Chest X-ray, PA view. Patient: 52 years old, sex M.
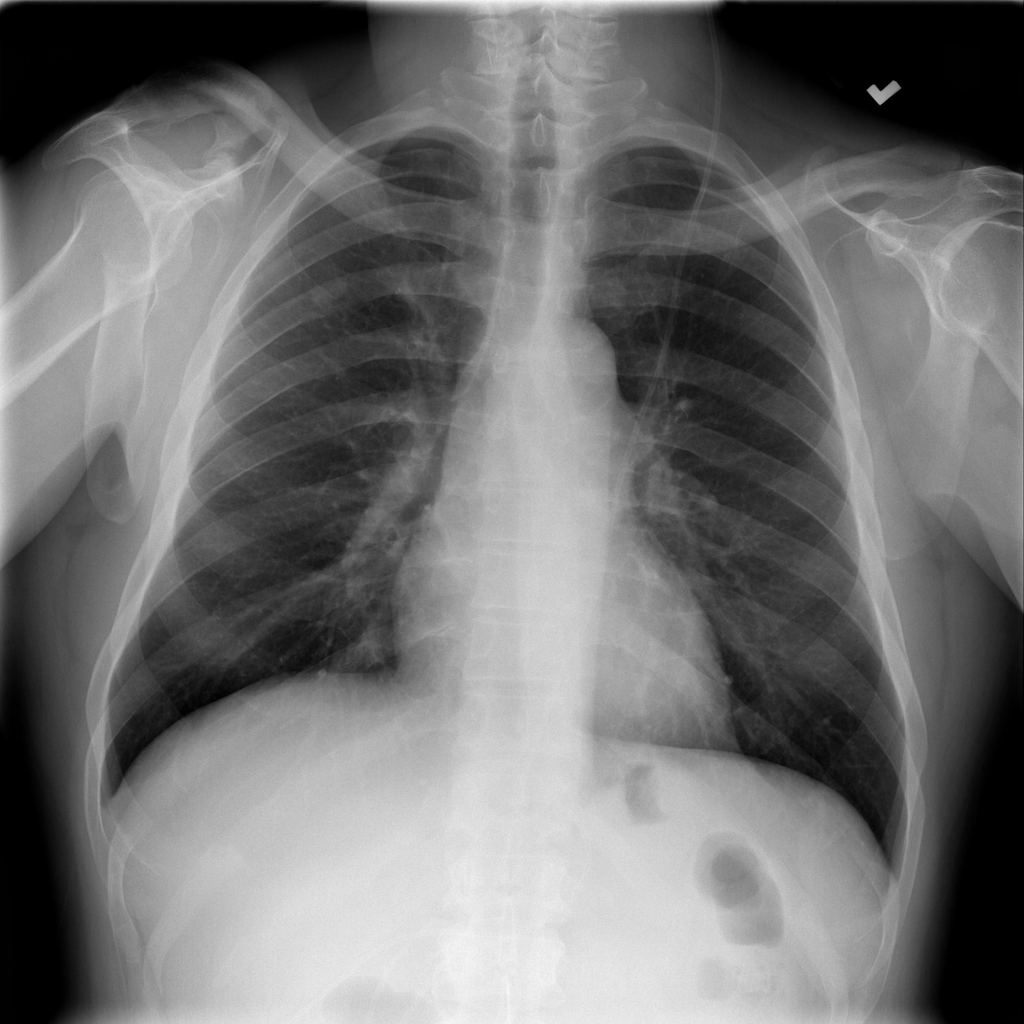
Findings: No Finding